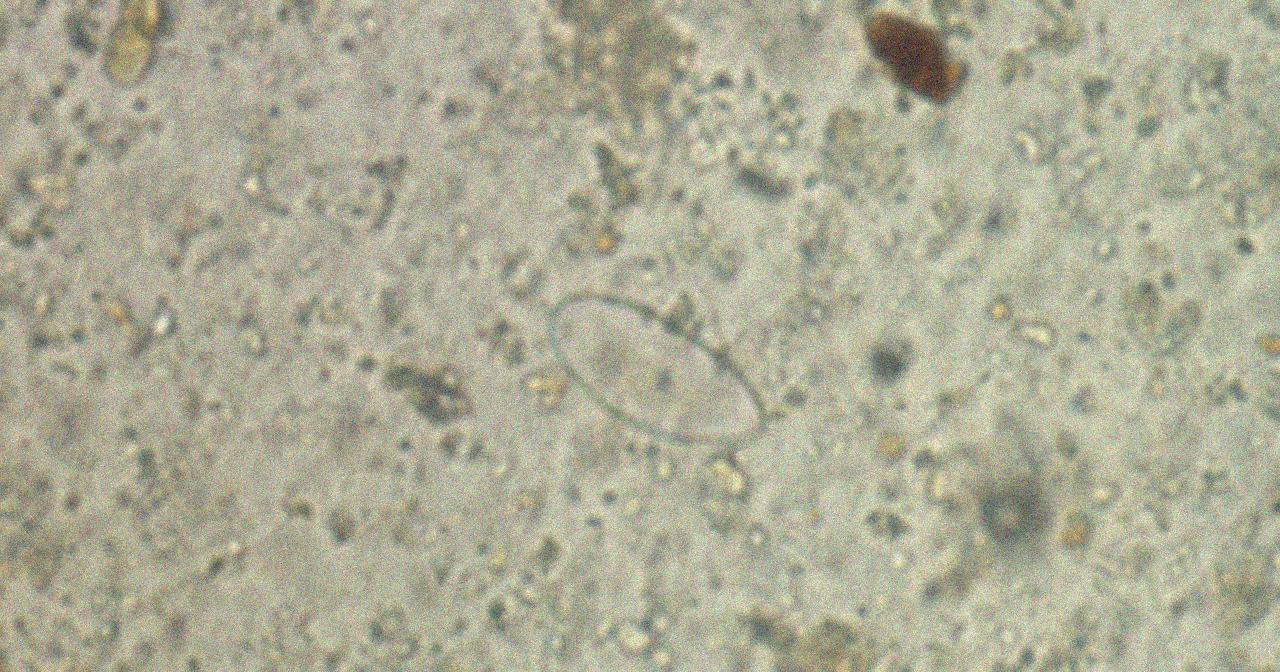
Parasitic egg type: Enterobius vermicularis